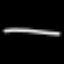
Label: line